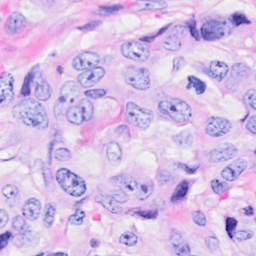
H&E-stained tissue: Breast